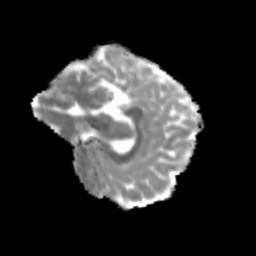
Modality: MD
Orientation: sagittal
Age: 20
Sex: female
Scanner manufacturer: siemens
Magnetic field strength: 3 T
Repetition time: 3.5 s
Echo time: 0.125 s